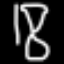
Label: hourglass